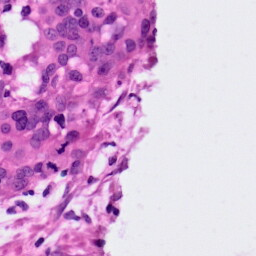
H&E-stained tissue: Ovarian